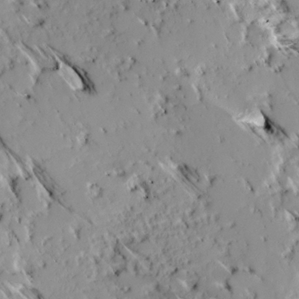
Label: non_frost